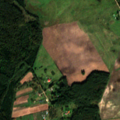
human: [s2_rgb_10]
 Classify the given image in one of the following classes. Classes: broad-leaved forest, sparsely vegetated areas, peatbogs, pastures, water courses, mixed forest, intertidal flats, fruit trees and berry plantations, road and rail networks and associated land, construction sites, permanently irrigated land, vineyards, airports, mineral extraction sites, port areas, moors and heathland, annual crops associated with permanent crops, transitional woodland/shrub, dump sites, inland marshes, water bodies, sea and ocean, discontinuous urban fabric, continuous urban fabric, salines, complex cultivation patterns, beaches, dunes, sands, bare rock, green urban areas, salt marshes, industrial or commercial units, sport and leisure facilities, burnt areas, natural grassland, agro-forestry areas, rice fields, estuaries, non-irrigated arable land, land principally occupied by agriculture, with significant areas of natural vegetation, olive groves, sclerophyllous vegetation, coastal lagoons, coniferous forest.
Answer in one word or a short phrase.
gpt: non-irrigated arable land, pastures, land principally occupied by agriculture, with significant areas of natural vegetation, broad-leaved forest, coniferous forest, mixed forest